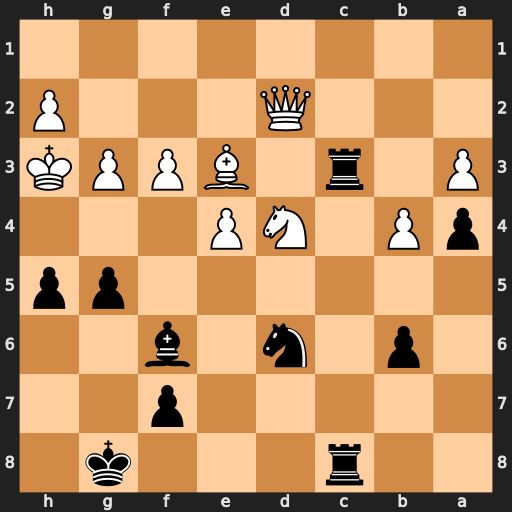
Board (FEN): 2r3k1/5p2/1p1n1b2/6pp/pP1NP3/P1r1BPPK/3Q3P/8
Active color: b
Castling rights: -
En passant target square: -
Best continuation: g4+ fxg4 Nxe4